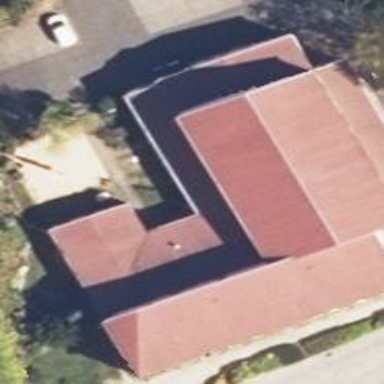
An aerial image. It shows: Gabled roof on retail building.